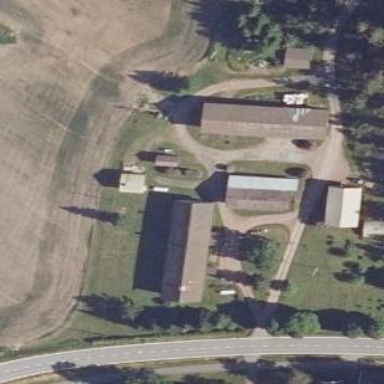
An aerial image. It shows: Farmyard area.